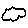
Label: cloud